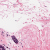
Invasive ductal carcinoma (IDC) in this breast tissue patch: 0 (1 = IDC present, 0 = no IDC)